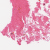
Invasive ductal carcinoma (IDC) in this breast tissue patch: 0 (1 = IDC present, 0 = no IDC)